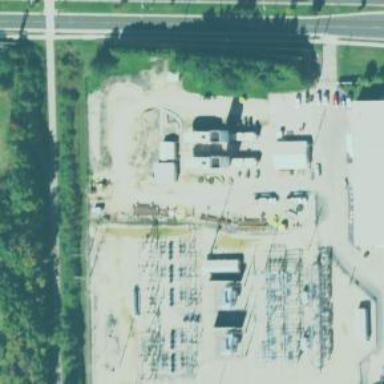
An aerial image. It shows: Substation with power equipment.